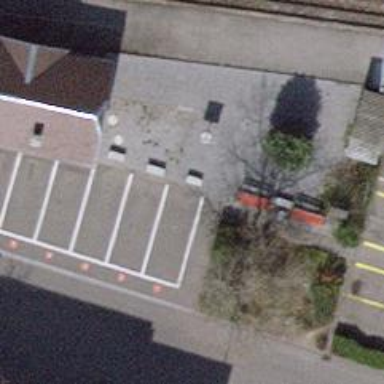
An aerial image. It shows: Red bench.